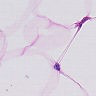
Metastatic tissue present: no